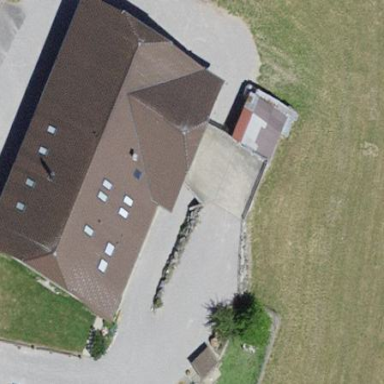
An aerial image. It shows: Farm building.